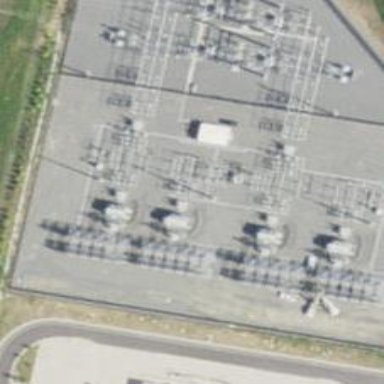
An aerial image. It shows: Switch for power supply.